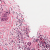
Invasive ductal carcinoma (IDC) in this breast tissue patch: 1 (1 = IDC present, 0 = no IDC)